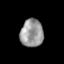
Tissue: prostate
Cell type: Epithelial cells
Senescence score: 0.6926
Nuclear area (px): 624
Mean DAPI intensity: 153.236